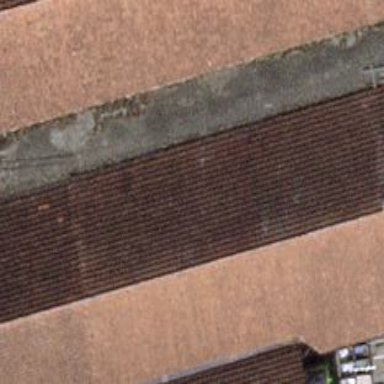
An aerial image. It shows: Part of building.